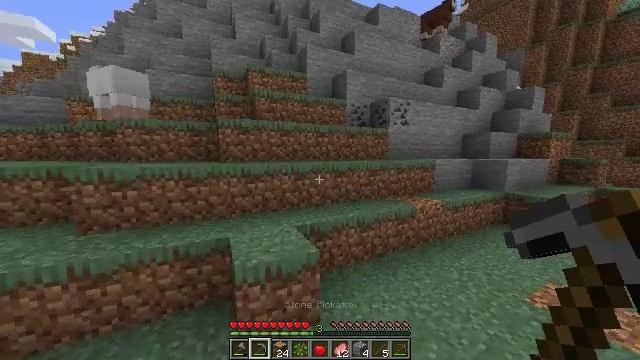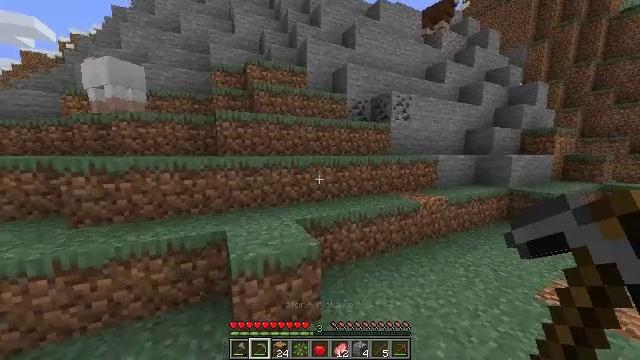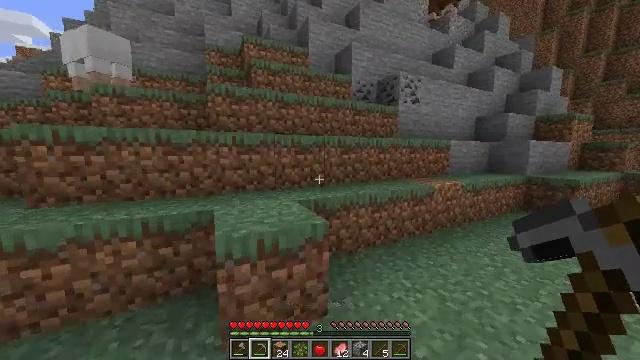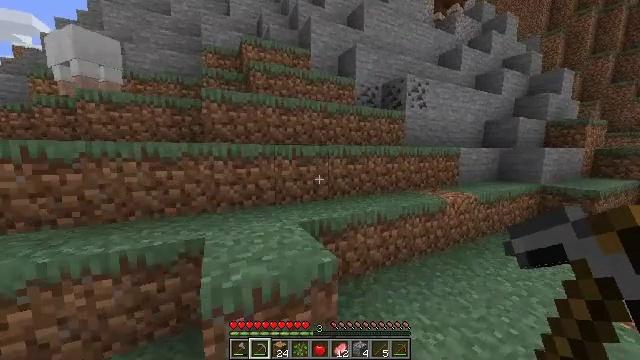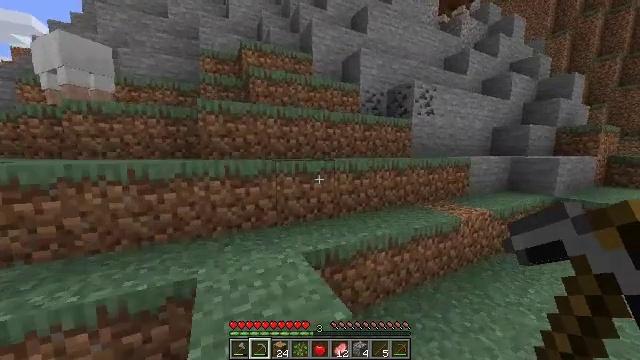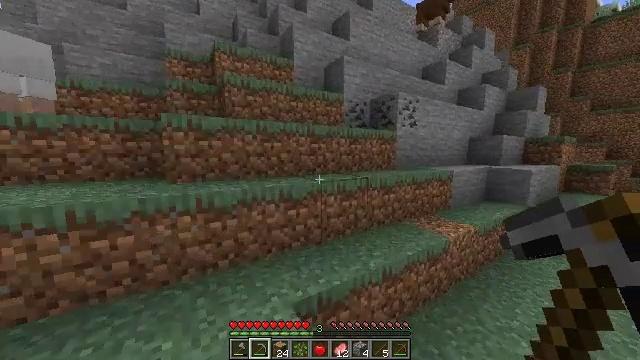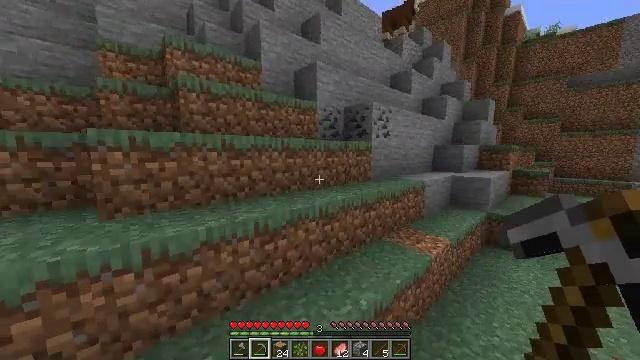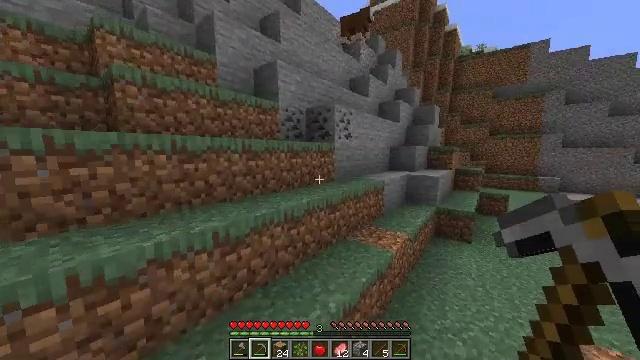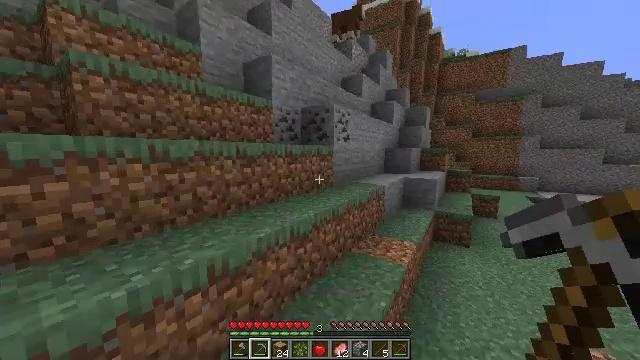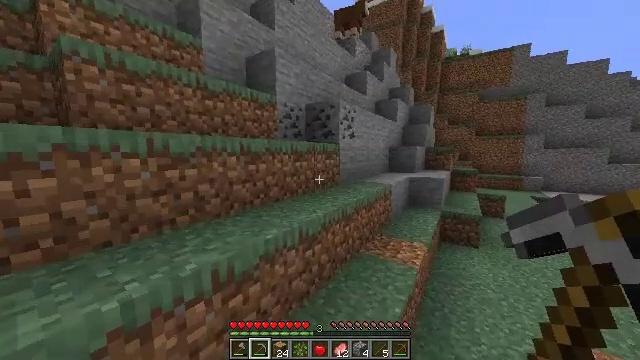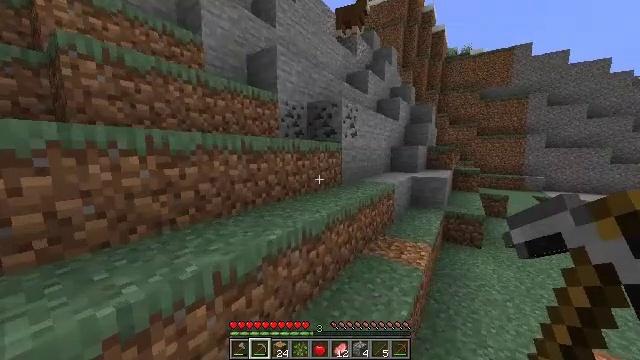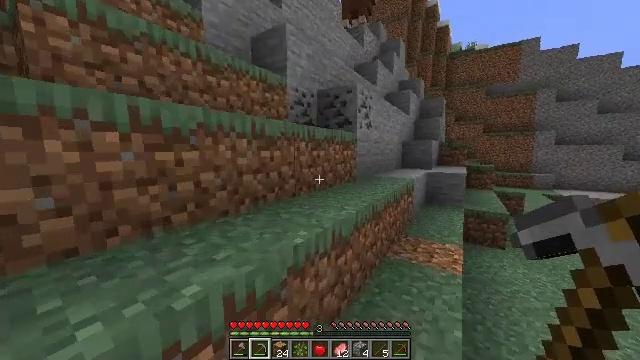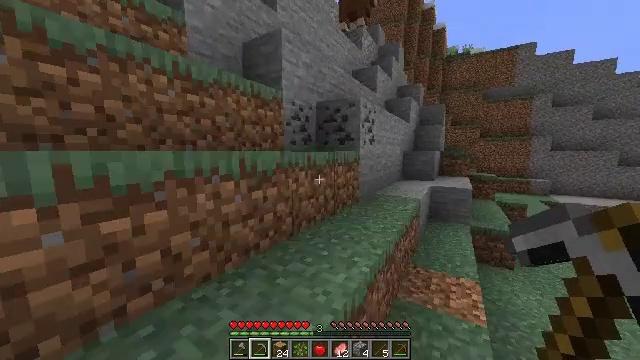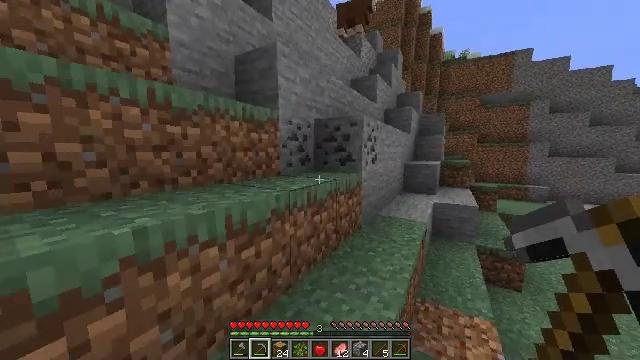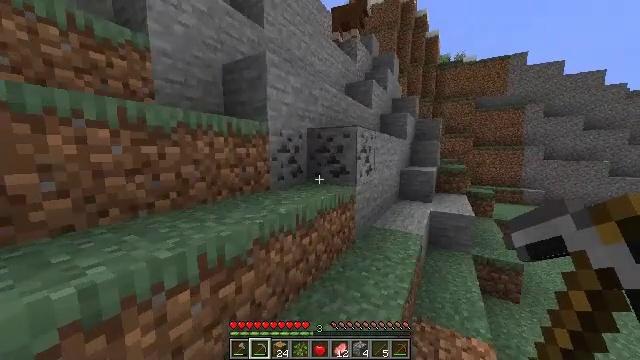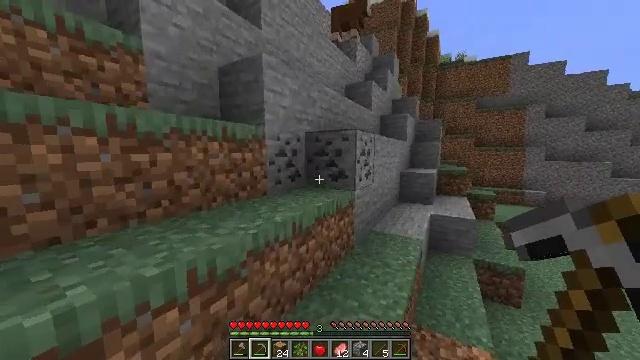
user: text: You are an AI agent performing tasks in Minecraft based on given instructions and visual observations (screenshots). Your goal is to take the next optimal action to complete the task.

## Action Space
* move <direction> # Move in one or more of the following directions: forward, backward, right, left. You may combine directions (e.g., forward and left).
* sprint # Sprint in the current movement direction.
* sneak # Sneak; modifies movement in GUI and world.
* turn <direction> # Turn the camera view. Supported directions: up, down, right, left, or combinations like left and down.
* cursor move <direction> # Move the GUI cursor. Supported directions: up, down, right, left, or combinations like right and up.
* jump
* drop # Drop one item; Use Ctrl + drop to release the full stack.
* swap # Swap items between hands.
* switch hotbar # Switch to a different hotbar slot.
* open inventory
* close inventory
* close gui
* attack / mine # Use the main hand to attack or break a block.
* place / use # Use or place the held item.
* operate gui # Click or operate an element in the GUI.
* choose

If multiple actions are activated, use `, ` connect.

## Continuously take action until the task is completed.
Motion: motion action
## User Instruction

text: Collect coal by mining the ore.
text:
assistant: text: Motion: move forward, jump
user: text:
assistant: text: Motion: move forward and move left, jump
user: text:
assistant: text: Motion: move forward and move left, jump
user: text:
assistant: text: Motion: move forward and move left, jump
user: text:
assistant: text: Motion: move forward and move left, turn right, jump
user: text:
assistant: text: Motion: move forward, turn right
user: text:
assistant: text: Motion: move forward, turn right
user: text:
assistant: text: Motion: move forward, turn right
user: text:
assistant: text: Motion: move forward
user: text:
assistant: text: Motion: move forward, jump
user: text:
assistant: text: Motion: move forward, jump
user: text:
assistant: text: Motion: move forward, turn right, jump
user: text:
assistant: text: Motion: move forward, turn right, jump
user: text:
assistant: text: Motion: move forward, jump
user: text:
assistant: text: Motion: move forward, jump
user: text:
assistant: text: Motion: move forward, turn left, jump
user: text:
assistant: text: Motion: move forward, turn left
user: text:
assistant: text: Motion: move forward, turn left
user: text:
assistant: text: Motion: move forward, turn left
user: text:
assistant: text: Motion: move forward, turn left, jump
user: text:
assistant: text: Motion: move forward and move left, turn left and down, jump
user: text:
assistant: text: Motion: move forward and move left, turn right and down, jump
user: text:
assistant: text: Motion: move forward and move left, turn right and down, jump
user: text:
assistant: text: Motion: move forward, turn right and down
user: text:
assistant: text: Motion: move forward, turn right and down
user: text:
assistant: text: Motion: move forward, turn right and down
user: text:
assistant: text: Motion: move forward, attack / mine
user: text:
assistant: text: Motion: attack / mine
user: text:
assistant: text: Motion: attack / mine
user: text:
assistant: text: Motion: sneak, attack / mine